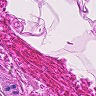
Metastatic tissue present: no